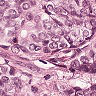
Metastatic tissue present: yes